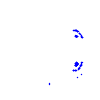
Particle: electron